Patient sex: M
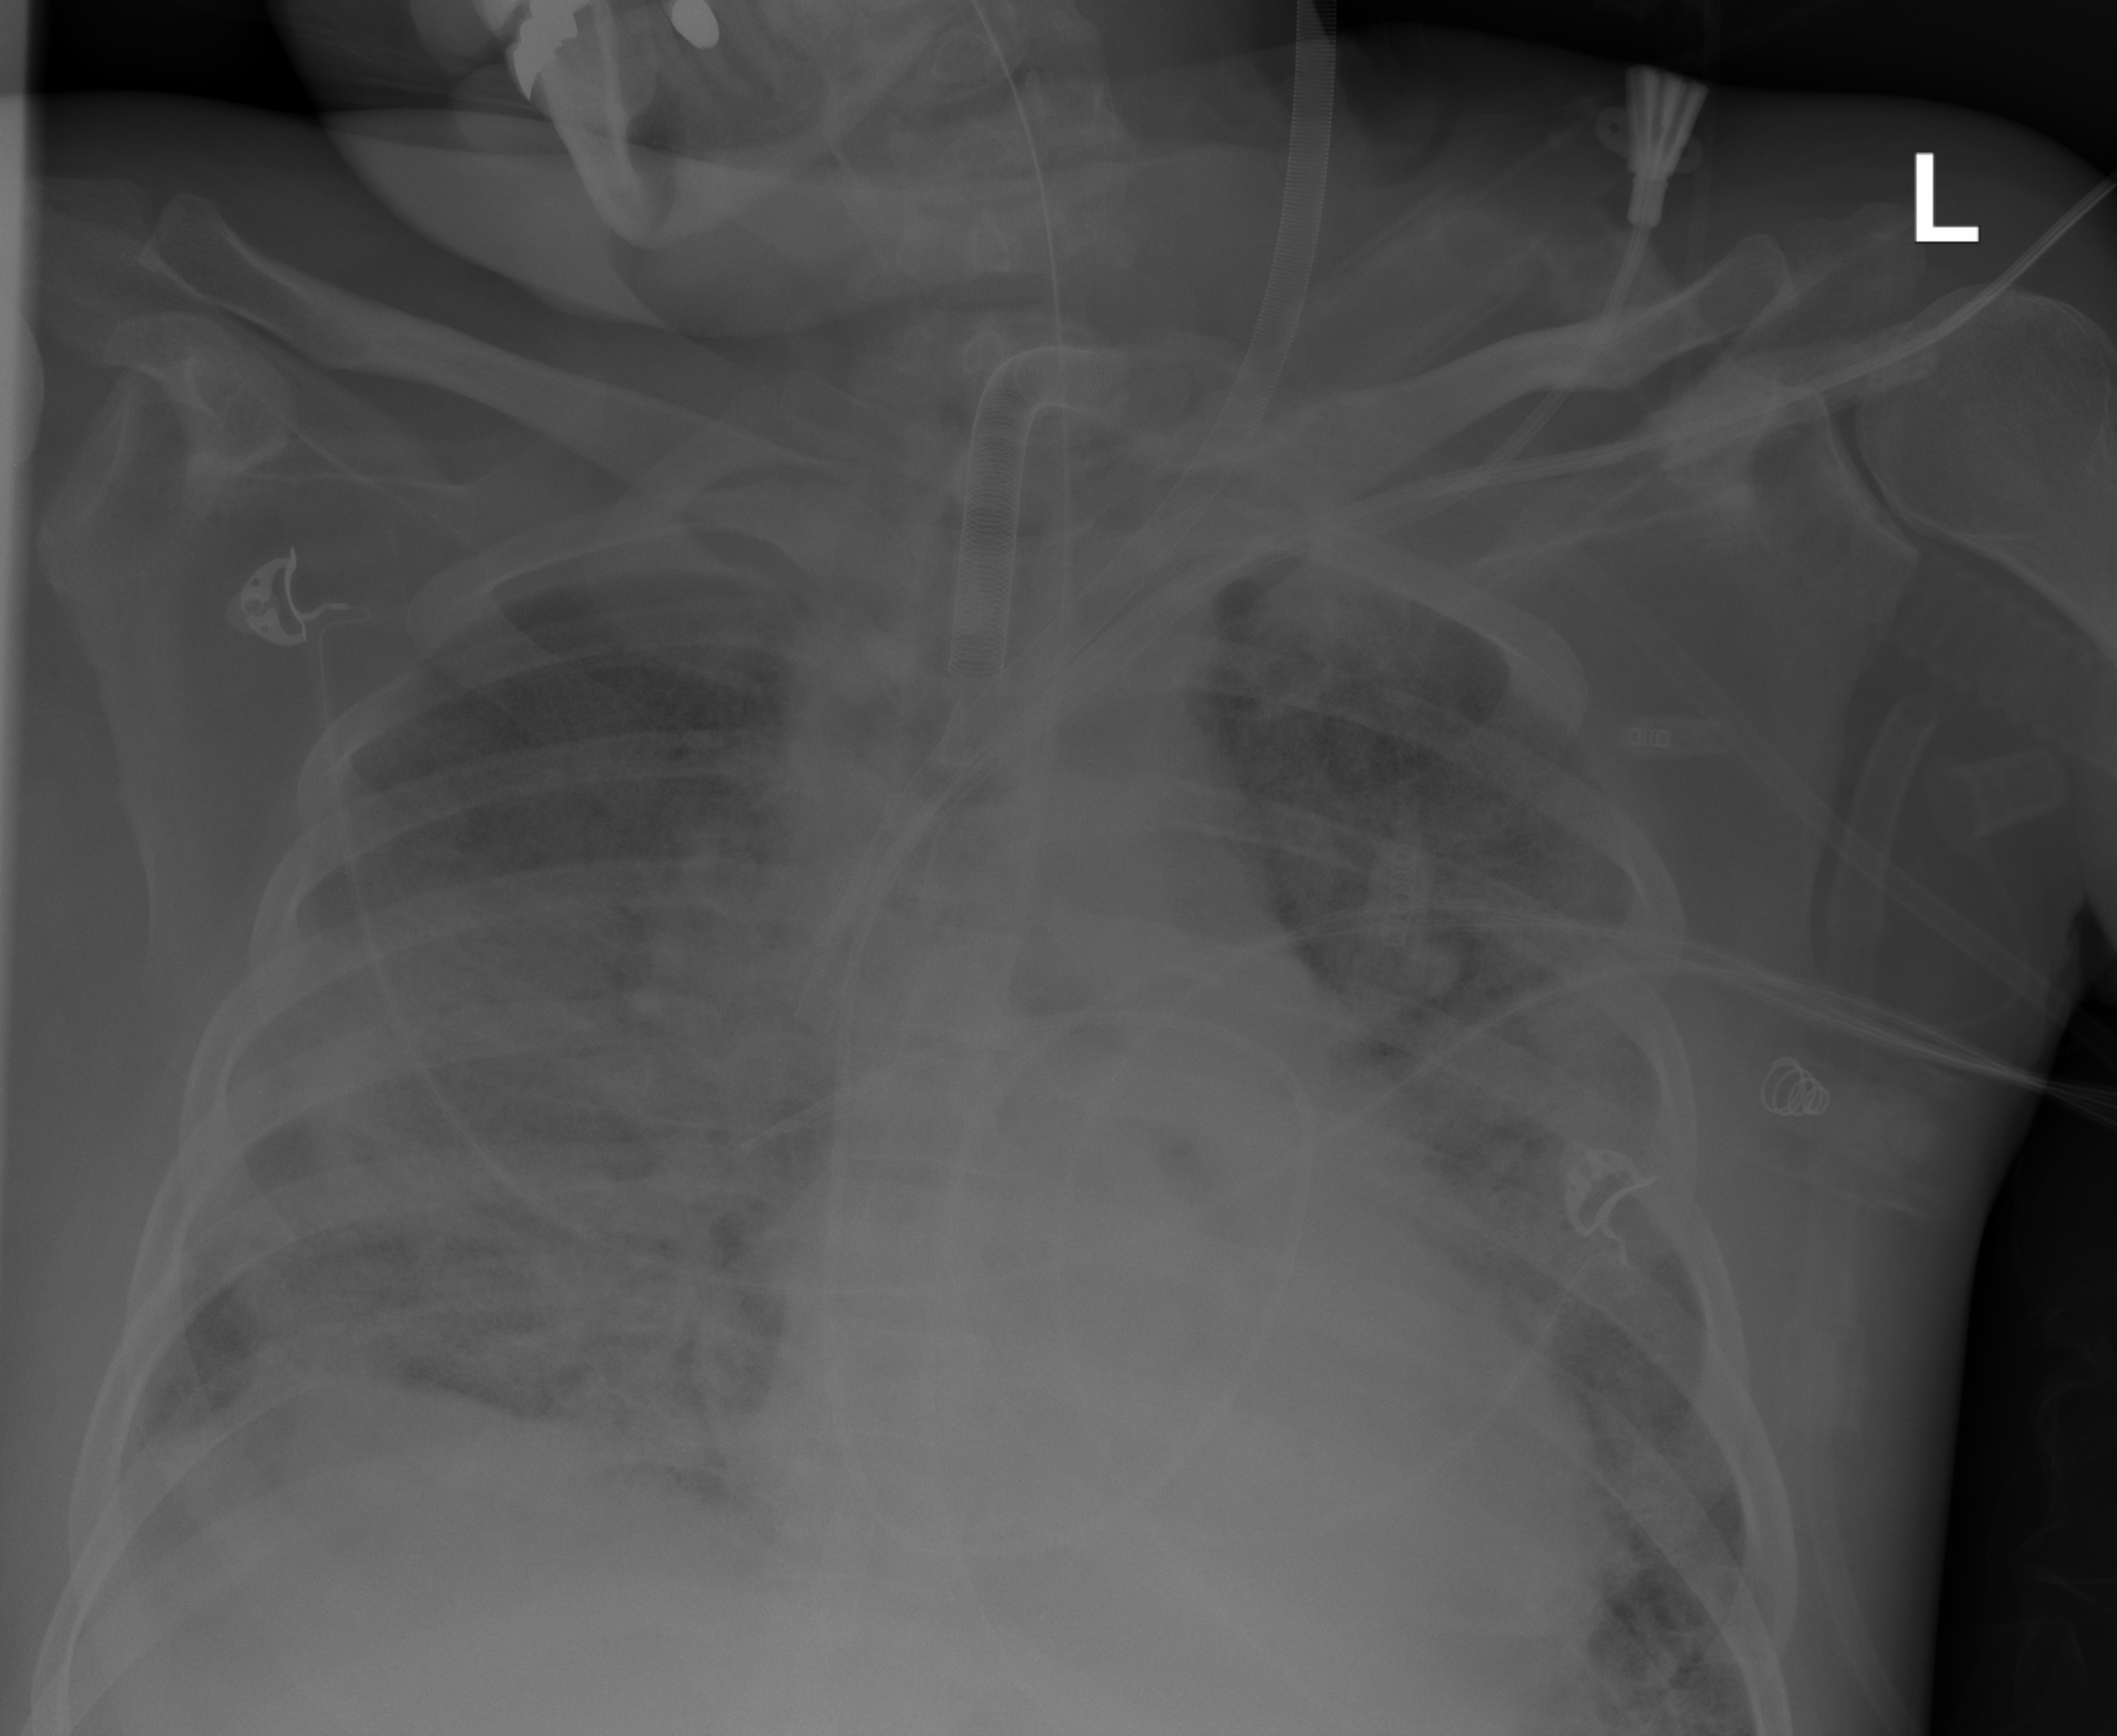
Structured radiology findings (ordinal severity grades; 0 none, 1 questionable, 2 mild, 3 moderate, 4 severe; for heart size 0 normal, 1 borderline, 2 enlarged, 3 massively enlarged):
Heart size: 1
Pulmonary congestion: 3
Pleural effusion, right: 2
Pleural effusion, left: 2
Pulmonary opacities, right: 4
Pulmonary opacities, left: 4
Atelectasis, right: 4
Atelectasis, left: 3